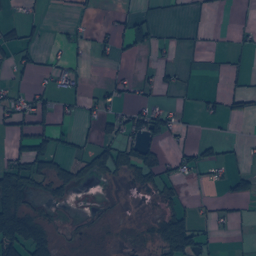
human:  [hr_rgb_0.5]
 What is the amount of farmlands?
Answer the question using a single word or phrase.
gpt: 15

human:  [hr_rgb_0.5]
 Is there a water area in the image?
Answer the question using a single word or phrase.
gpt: yes

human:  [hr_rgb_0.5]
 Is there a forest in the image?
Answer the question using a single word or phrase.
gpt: yes

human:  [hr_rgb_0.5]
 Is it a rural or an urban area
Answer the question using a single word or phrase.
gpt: rural

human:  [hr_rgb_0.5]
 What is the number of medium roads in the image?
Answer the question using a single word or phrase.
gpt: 0

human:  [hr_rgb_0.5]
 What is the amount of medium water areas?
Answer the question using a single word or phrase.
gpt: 0

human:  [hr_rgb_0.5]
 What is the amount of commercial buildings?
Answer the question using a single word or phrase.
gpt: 0

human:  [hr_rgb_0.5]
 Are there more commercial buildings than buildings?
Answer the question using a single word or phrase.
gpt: no

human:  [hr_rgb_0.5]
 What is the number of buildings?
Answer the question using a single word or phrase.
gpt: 41

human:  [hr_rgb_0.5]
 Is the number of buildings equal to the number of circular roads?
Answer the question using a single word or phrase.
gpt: no

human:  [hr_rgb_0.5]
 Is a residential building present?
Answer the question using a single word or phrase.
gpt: yes

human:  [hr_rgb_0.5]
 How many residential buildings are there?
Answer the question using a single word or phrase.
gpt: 41

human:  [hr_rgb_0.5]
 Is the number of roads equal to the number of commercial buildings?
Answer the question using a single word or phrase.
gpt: no

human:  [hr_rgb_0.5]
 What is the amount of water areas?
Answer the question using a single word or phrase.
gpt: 25

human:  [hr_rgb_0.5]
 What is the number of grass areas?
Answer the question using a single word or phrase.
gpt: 25

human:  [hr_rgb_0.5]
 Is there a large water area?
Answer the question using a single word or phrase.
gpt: yes

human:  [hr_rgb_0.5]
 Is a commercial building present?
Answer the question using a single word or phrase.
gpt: no

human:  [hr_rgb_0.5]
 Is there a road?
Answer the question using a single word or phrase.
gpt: yes

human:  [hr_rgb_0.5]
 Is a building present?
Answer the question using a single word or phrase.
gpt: yes

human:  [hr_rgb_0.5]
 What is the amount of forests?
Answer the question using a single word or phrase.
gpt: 27

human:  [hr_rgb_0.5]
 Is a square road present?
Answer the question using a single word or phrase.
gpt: no

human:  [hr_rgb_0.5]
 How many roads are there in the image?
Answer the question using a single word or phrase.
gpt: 36

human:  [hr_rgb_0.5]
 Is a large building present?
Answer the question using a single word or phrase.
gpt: no

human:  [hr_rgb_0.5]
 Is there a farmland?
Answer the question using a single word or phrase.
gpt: yes

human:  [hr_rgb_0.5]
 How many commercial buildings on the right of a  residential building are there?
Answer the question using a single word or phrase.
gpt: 0

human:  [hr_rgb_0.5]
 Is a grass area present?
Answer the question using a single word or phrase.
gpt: yes

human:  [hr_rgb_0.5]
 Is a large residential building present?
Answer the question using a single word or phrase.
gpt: no

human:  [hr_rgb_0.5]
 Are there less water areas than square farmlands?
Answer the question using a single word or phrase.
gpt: no

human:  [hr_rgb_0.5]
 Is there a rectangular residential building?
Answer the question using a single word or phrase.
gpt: yes

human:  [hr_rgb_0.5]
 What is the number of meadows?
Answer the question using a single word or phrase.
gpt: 6

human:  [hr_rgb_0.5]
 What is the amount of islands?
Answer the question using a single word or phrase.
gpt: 1

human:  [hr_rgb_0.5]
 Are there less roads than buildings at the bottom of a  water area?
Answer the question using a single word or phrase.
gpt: no

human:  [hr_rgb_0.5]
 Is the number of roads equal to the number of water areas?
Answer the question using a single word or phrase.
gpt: no

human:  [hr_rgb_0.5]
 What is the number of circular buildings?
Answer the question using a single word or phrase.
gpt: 1

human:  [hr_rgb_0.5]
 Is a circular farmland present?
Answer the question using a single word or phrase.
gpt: no

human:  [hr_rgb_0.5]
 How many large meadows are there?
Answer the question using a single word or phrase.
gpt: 6

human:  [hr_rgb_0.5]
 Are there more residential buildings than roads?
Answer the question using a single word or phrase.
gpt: yes

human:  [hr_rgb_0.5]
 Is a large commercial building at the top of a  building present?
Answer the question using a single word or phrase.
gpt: no

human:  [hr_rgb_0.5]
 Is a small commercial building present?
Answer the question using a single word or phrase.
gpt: no

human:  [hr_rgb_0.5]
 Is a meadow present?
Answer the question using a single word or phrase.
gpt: yes

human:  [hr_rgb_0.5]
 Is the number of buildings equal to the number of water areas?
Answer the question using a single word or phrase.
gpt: no

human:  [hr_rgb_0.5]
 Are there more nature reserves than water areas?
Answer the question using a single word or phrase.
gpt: no

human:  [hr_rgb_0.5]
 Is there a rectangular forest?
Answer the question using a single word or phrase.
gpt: yes

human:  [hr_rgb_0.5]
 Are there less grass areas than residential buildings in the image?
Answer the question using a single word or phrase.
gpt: yes

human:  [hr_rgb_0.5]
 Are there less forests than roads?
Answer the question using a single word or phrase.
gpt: yes

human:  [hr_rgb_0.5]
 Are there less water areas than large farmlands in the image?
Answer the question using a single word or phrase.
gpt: no

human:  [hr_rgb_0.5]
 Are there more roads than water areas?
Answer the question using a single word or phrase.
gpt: yes

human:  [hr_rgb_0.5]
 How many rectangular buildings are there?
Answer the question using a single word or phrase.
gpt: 34

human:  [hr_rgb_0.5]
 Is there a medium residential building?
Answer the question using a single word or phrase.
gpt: no

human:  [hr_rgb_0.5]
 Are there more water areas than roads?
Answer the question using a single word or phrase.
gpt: no

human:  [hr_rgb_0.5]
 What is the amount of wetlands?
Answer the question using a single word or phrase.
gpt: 3

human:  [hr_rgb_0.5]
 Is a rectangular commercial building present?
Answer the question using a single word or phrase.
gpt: no

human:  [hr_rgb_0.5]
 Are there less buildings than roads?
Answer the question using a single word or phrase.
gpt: no

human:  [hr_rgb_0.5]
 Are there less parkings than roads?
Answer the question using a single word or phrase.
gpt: yes

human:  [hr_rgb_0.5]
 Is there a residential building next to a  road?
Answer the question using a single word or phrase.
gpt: yes

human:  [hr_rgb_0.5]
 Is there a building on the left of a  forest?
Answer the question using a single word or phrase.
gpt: yes

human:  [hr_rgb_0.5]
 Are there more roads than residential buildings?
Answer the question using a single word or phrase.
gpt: no

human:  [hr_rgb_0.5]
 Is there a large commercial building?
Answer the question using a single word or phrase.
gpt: no

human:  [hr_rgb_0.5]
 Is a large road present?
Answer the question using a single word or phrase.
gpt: no

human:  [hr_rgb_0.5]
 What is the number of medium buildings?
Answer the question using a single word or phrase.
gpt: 0

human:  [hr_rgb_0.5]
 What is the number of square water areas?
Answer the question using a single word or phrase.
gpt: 0

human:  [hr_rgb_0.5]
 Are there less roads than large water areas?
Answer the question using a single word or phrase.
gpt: no

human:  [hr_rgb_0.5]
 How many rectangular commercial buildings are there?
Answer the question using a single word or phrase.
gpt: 0

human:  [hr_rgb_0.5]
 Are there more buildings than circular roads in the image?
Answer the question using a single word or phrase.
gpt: yes